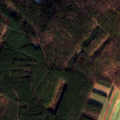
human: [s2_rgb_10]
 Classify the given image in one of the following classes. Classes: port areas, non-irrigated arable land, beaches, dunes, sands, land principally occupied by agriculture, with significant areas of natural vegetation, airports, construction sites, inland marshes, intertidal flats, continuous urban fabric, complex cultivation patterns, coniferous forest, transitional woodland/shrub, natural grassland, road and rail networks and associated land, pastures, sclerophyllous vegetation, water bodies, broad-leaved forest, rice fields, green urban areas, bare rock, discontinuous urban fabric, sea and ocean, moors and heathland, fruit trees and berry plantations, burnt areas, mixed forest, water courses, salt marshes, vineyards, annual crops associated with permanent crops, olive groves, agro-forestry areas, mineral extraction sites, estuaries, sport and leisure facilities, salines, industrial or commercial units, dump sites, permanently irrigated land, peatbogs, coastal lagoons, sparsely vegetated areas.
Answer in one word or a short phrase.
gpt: non-irrigated arable land, coniferous forest, mixed forest